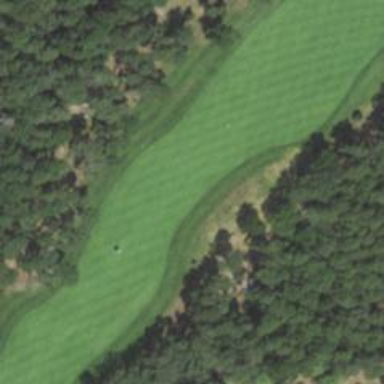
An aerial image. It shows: Golf hole.